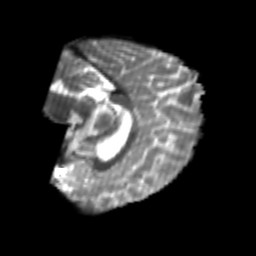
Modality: T2w
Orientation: sagittal
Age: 22
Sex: female
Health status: healthy
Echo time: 0.074 s